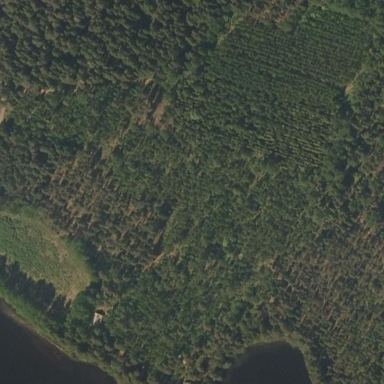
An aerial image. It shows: Evergreen woodland with needle-leaved trees.